Question: I'm getting some strange behaviour here. Any help would be great.
I start like this:
'''
int *event_positions = (int *) malloc(1 * sizeof(int)); // let us start with 1 and then add more within the method. This should continue until we have all the flags we want.
int number_of_flags = event_extractor(vocal_data, size, event_positions);
// HERE I WOULD LIKE TO USE THE VALUES OF event_positions BUT THE ARE WEIRD I.E. THEY DON'T MATCH THE VALUES BEING PRINTED IN THE LAST METHOD.
'''
Event extractor then passes on the variable to another method. Simplified this looks like this:
'''
int event_extractor (int *audio_samples, unsigned int size_of_audio ,int *event_flags)
{
int number_of_flags = apply_threshold (lopass_samples, length, event_flags);
// PRINT ARRAY event_flags HERE
// VALUES ARE INCORRECT AND WEIRD
}
'''
The last method:
'''
int apply_threshold (int *audio_samples, unsigned int size_of_audio, int *event_flags)
{
// DO SOME STUFF HERE.
// PRINT THE ARRAY WHICH SHOW THE CORRECT VALUES.
}
'''
I hope this is clear. Basically I have an array which I pass as an argument and am having trouble accessing those values after the method has finished.
---
First File:
'''
int *event_positions = (int *) malloc(1 * sizeof(int)); // let us start with 1 and then add more within the method. This should continue until we have all the flags we want.
int number_of_flags = event_extractor(vocal_data, size, event_positions);
'''
Second File:
'''
int apply_threshold (int *audio_samples, unsigned int size_of_audio, int *event_flags)
{
int flag = 0; // this will be the number of flags that I have
bool run = true; // this will make sure that a minimum amount of time passes before I grab another flag. It's a guard.
int counter = 0; // this is the counter for the above guard.
printf("
CURRENT MINIMUM TIME: 20100 SAMPLES
");
// event_flags[0] = 1; // this first one is a dud. within the loop we will automatically start adding flags
int threshold = calculate_threshold_value(audio_samples, size_of_audio);
printf("
this is the threshold %d
", threshold);
int length = (int)size_of_audio;
for (int i = 0; i < length; i++)
{
if (audio_samples[i] > threshold && run)
{
// ** is this realloc working ?
event_flags = (int*)realloc(event_flags, sizeof(int) * (flag+1)); // reallocate the size of the array
event_flags[flag] = i;
// printf("FLAG CREATED! %i
", i);
printf("EVENT FLAG %i %i
",flag, event_flags[flag] );
flag++;
run = false;
}
if (!run) {
counter++;
if (counter > 20100) { // hardcode minimum size for now.
counter = 0;
run=true;
}
}
}
printf("
NUMBER OF EVENTS --- %d
", flag);
for (int i = 0; i < flag; i++) {
printf("FLAG %i -- %d
", i, event_flags[i]);
}
printf("
FIVE samples before and after my second flag:
0 should indicate a reach in the threshold
");
for (int i = 0; i <10 ; i++) {
printf("VOCAL SAMPLE %i %i
", i-5,audio_samples[event_flags[1]+i-5] );
}
return flag;
}
'''
---
I've updated my code according to Erik's model. My loop now looks like this
'''
if (audio_samples[i] > threshold && run)
{
// ** is this realloc working ?
// event_flags = (int*)realloc(event_flags, sizeof(int) * (flag+1));
*event_flags = (int*)realloc(*event_flags, sizeof(int) * (flag+1)); // reallocate the size of the array
*event_flags[flag] = i;
// printf("FLAG CREATED! %i
", i);
printf("EVENT FLAG %i %i
",flag, *event_flags[flag] );
flag++;
run = false;
}
'''
And now I'm getting an error that looks like this. Any ideas?
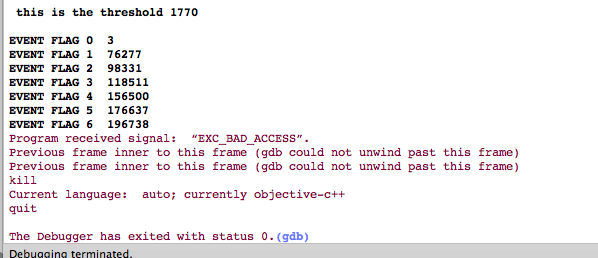
Answer: Are you reallocating event_flags in apply_threshold? If so, you need to let the caller get the updated pointer back.
Something like:
'''
int apply_threshold (int *audio_samples, unsigned int size_of_audio, int **event_flags) {
*event_flags = realloc ...
}
...
int number_of_flags = apply_threshold (lopass_samples, length, &event_flags);
'''
EDIT: In response to updated question:
'''
event_flags = (int*)realloc(event_flags, sizeof(int) * (flag+1)); // reallocate the size of the array
'''
This changes the of the event_flags pointer. Caller will not see the change. Use the method I described above.
EDIT2: More detailed sample.
'''
void foo(int * v) {
v = 0; // The local copy of main's myvar is now 0. main's actual myvar is unchanged
}
void bar(int ** v) {
*v = 0; // Main's myvar is now 0, we have a pointer to it and can modify it.
}
int main() {
int * myvar = (int *) malloc(1); // Allocate 1 byte and make myvar point at this byte.
foo(myvar); // Call foo, passing a *copy of* myvar, which also points at the allocated byte
bar(&myvar); // Call bar, passing a *pointer to* myvar, which again points to the allocated byte
}
'''
EDIT3: In response to new question.
Is your "length" the or ? You're treating it as number of ints, which could cause your error if it really is number of bytes.